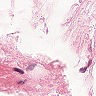
Metastatic tissue present: yes